Question: For some background, this is related to <URL>. I've changed the code to use a list instead, and have made progress, but continue to hit roadblocks when using anything other than simple data types with .NET and ColdFusion. So here's the current issue.
First, I have a .dll with the following VideoWallEvent.cs file:
'''
using System;
using System.Collections.Generic;
using System.Linq;
using System.Text;
namespace CoStar.Utilities.VideoWall
{
public class VideoWallEventActivityCollection
{
public string CountryCode { get; set; }
public DateTime ActivityDate { get; set; }
public List<VideoWallEvent> Events { get; set; }
}
public class VideoWallEvent
{
public string ID { get; set; }
public decimal Latitude { get; set; }
public decimal Longitude { get; set; }
public VideoWallEvent(string EventID, decimal EventLatitude, decimal EventLongitude)
{
ID = EventID;
Latitude = EventLatitude;
Longitude = EventLongitude;
}
}
}
'''
I've also generated a proxy object object using 'JNBProxyGUI.exe' following instructions from the prior question. Give that the above dll, and the proxy jar I've generated, I run the following ColdFusion code:
'''
<cfset UtilitiesProxy = ExpandPath("UtilitiesProxy.jar") />
<cfset CoStarUtilities = ExpandPath("CoStar.Utilities.dll") />
<cfset Paths = ArrayToList([CoStarUtilities, UtilitiesProxy])>
<cfset theEvent = CreateObject(".net", "CoStar.Utilities.VideoWall.VideoWallEvent", Paths) />
<cfset eventList = CreateObject(".net","System.Collections.Generic.List'1", Paths).init(theEvent.getDotNetClass()) />
<cfset eventList.Add(theEvent.Init("1234", javacast("bigdecimal","30.<PHONE>"), javacast("bigdecimal","-97.<PHONE>"))) />
<cfset eventList.Add(theEvent.Init("1235", javacast("bigdecimal","30.<PHONE>"), javacast("bigdecimal","-97.<PHONE>"))) />
<cfset eventCollection = CreateObject(".net", "CoStar.Utilities.VideoWall.VideoWallEventActivityCollection", CoStarUtilities) />
<cfdump var="#eventList.ToArray()#" label="Items in eventList" />
<hr />
<cfdump var="#eventCollection#" label="eventCollection" />
<cfdump var="#eventList#" label="eventList" />
<cfset eventCollection.Set_Events(eventList) />
'''
This gives me the following output:

As you can see from the screenshot, I can successfully add items to the list, I can get the ActivityCollection object that expects a List object, but calling the 'Set_Events' method and passing the List throws the following error:
'''
The Set_Events method was not found.
Either there are no methods with the specified method name and argument types
or the Set_Events method is overloaded with argument types that ColdFusion cannot
decipher reliably. ColdFusion found 0 methods that match the provided arguments.
If this is a Java object and you verified that the method exists, use the javacast
function to reduce ambiguity.
The error occurred in C:/inetpub/scribble/VideoWall/index.cfm: line 17
15 : <cfdump var="#eventList#" label="eventList" />
16 :
17 : <cfset eventCollection.Set_Events(eventList) />
'''
So I now need help figuring out how to properly push this List into the Set_Events() method.
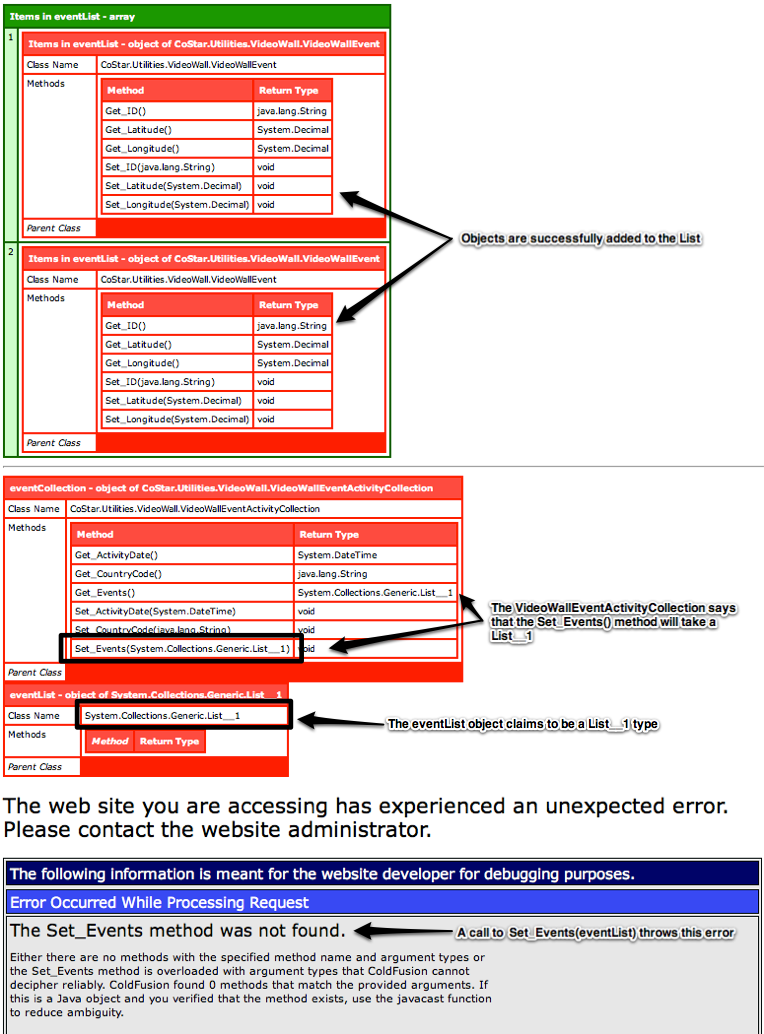
Answer: Believe it or not it is just an assembly path problem. You have to use both files in the assembly list, not just 'CoStarUtilities', ie:
'''
<cfset eventCollection = CreateObject(".net"
, "CoStar.Utilities.VideoWall.VideoWallEventActivityCollection"
, Paths ) />
'''